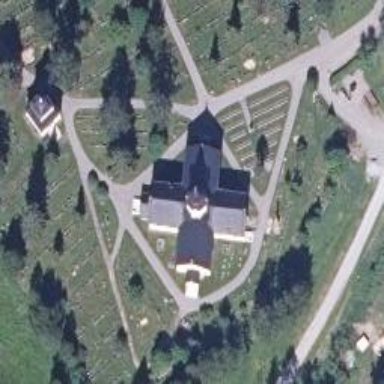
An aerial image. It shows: Historic memorial.